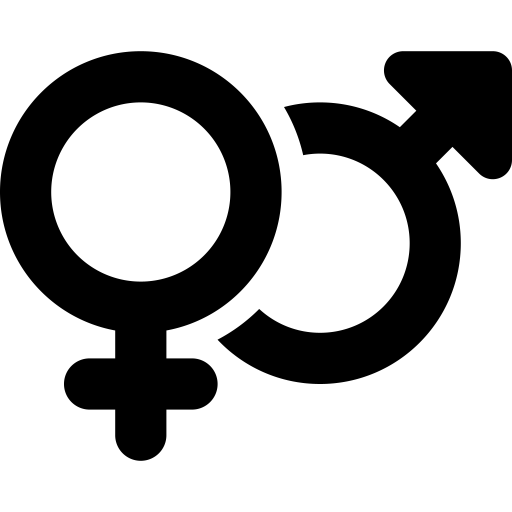
Tags: icon, FontAwesome, fa-icon, solid, venus, mars